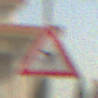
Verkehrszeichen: FlugbetriebLinks
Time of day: MorningAfternoon
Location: Outdoor (Suburban)
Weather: Clear
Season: NotSpecified
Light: Natural